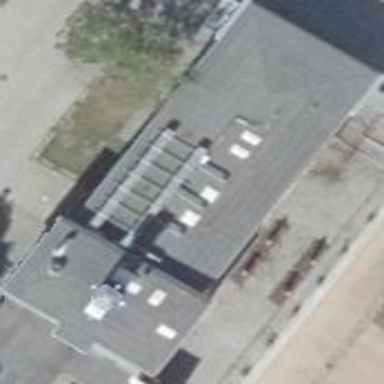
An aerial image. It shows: Industrial building that houses theatre.